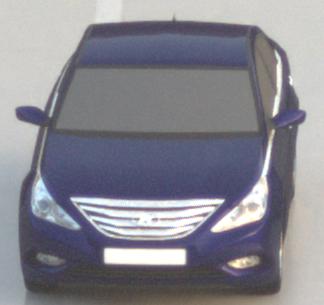
Make: Hyundai
Model: Sonata
Detailed model: Gen. 6 YF
Model produced from: 2009
Model produced until: 2016
Doors: 4
Color: blue
Road condition: wet road
Daytime: sunrise or sunset
Contrast: low contrast